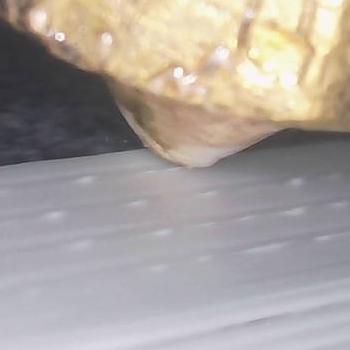
Flow rate: 118%